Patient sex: M
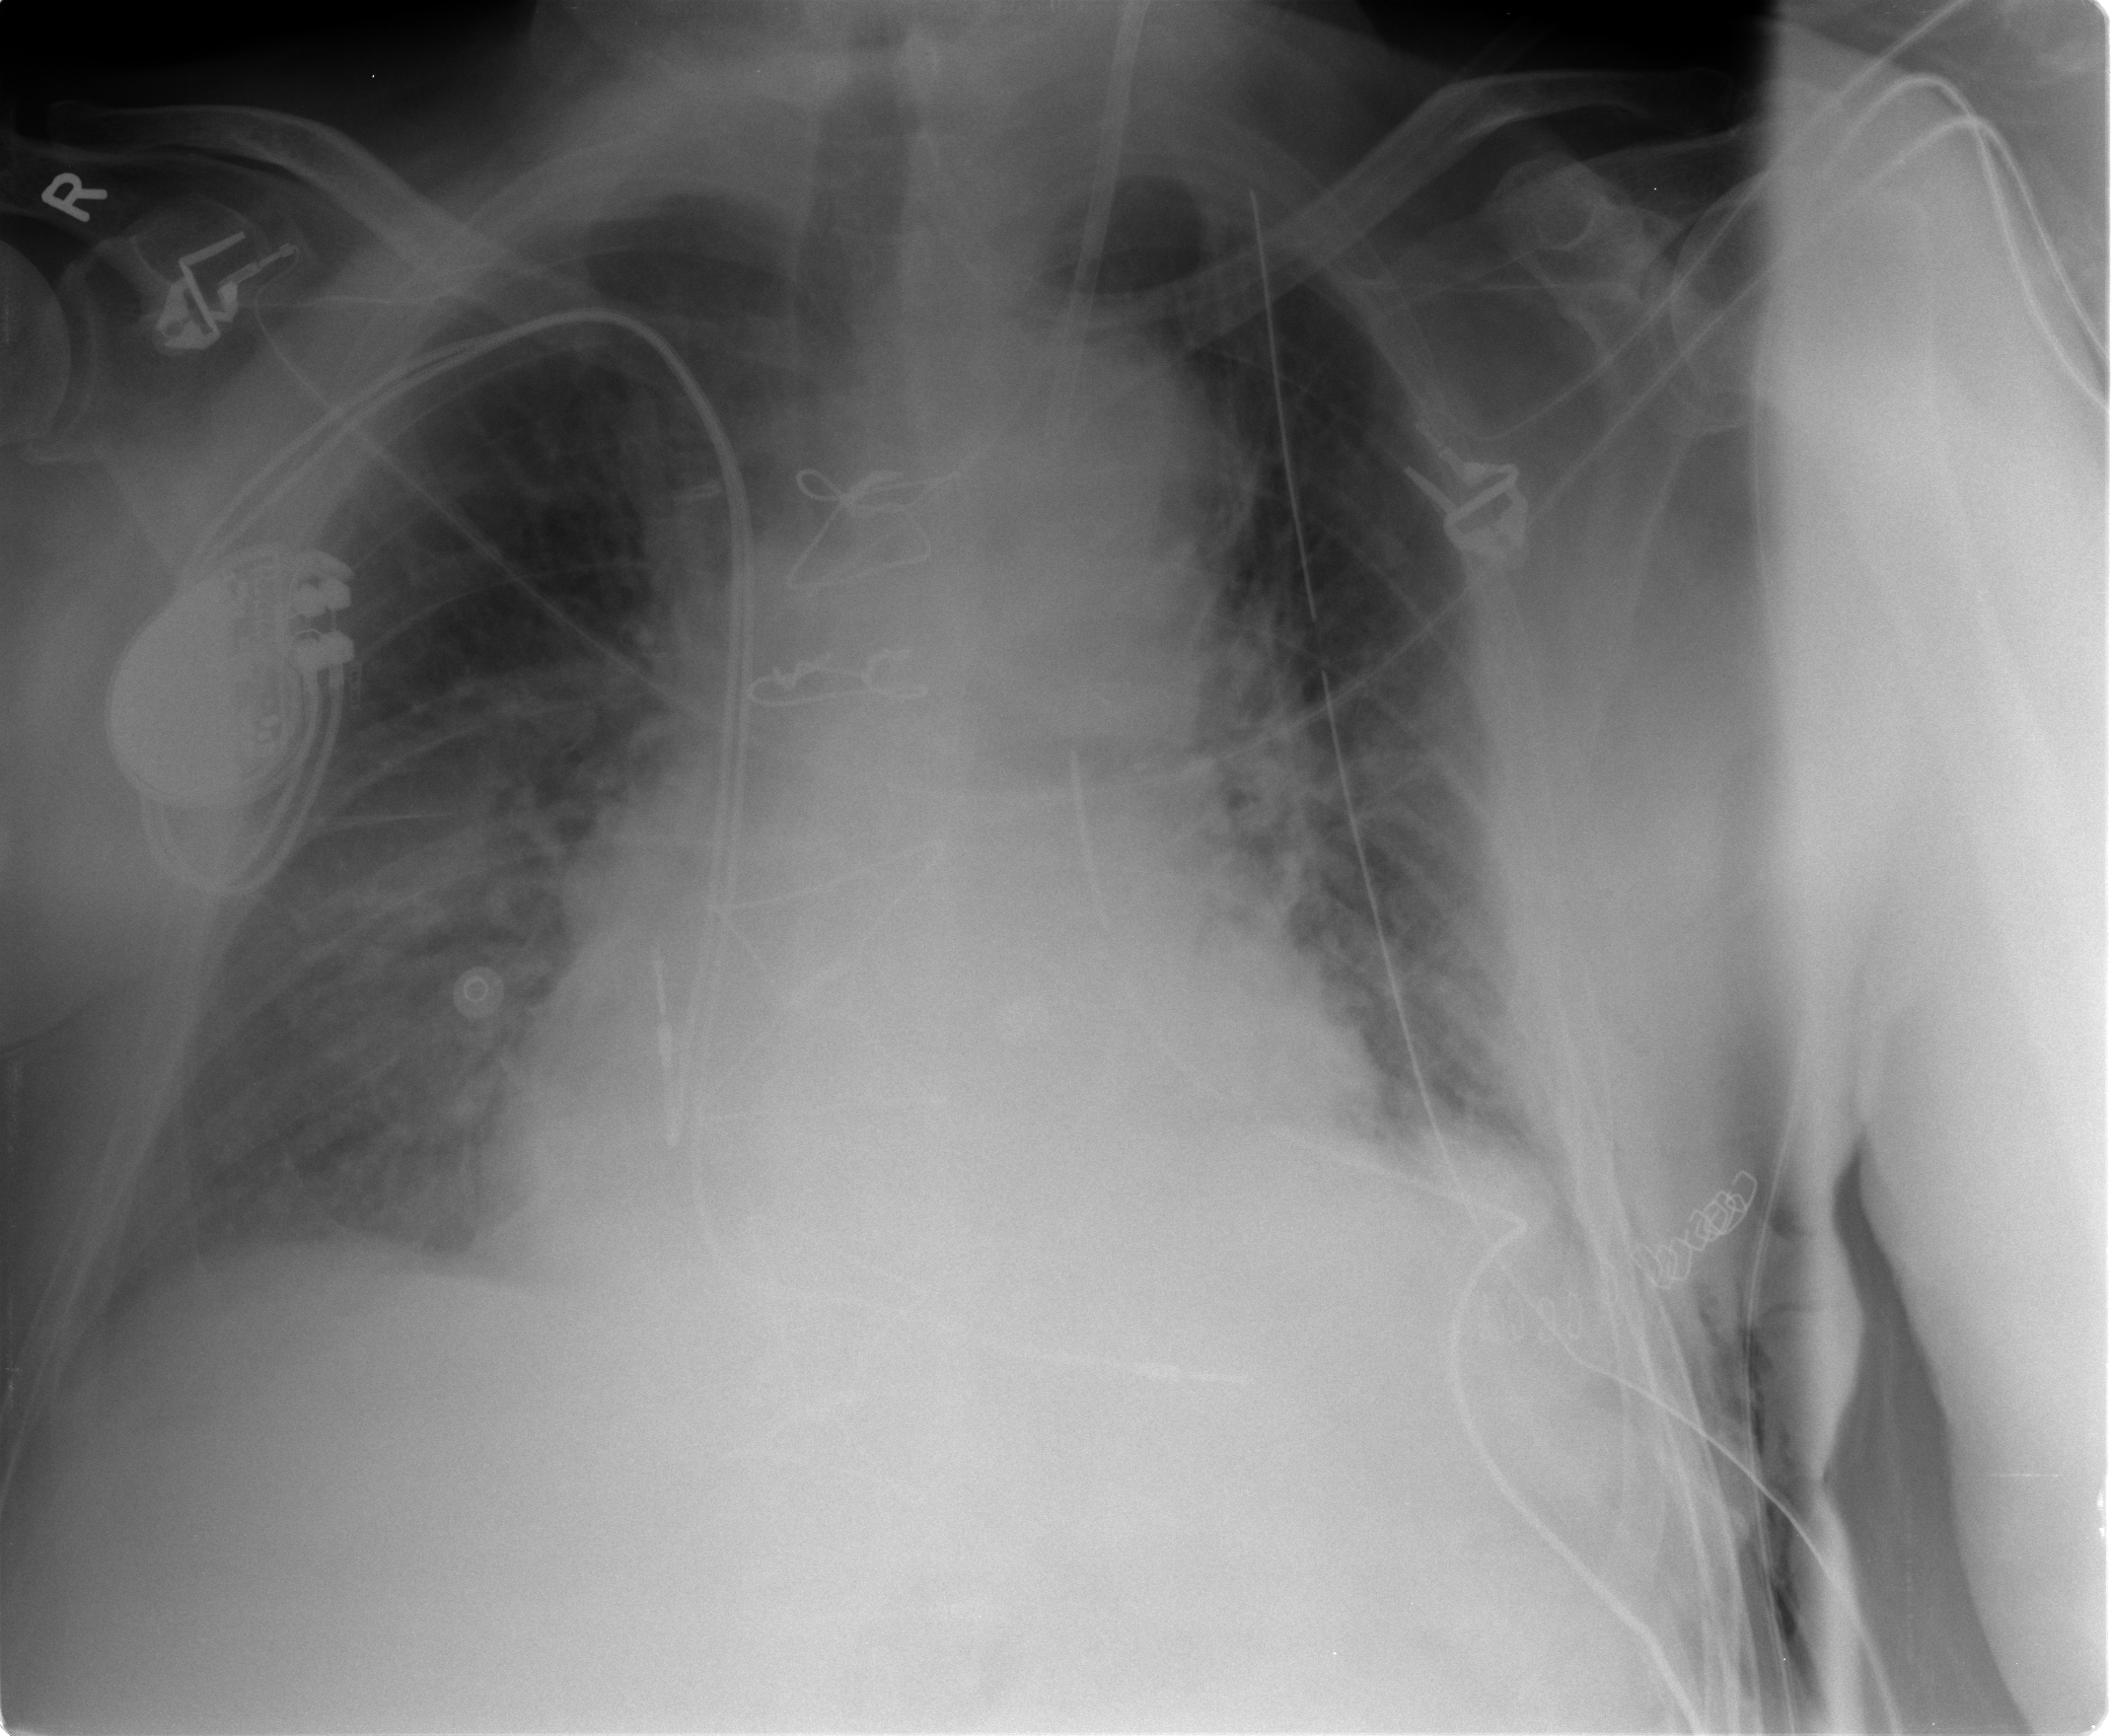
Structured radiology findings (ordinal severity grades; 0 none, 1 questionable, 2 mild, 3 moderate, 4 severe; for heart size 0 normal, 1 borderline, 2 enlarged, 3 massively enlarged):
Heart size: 2
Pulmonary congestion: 2
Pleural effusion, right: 2
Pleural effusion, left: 2
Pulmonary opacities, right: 0
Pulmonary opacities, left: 0
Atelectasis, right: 2
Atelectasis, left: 2